一年级 · 计数
一做.

(1) 一共有多少朵花?

(2) 列出算式
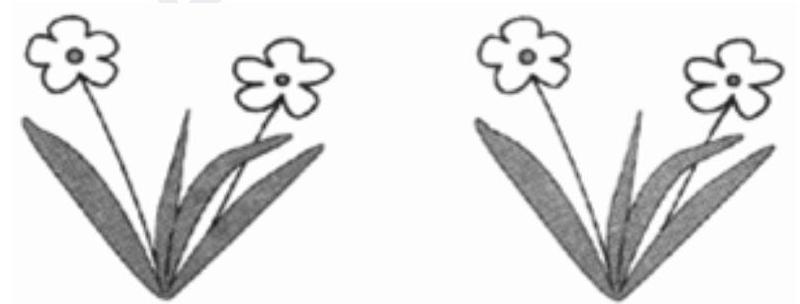
答案: 1) 4 朵

(2) $2+2=4$